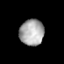
Tissue: prostate
Cell type: T cells
Senescence score: 0.3493
Nuclear area (px): 624
Mean DAPI intensity: 168.966